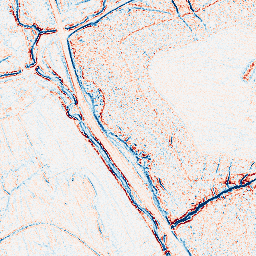
Category: edge_preserving
Decomposition family: bilateral
Decomposition parameters: d: 5
sigma_color: 150
sigma_space: 150
Upsampling method: bspline
Upsampling parameters: scale: 2
Upsampling scale: 2